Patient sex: M
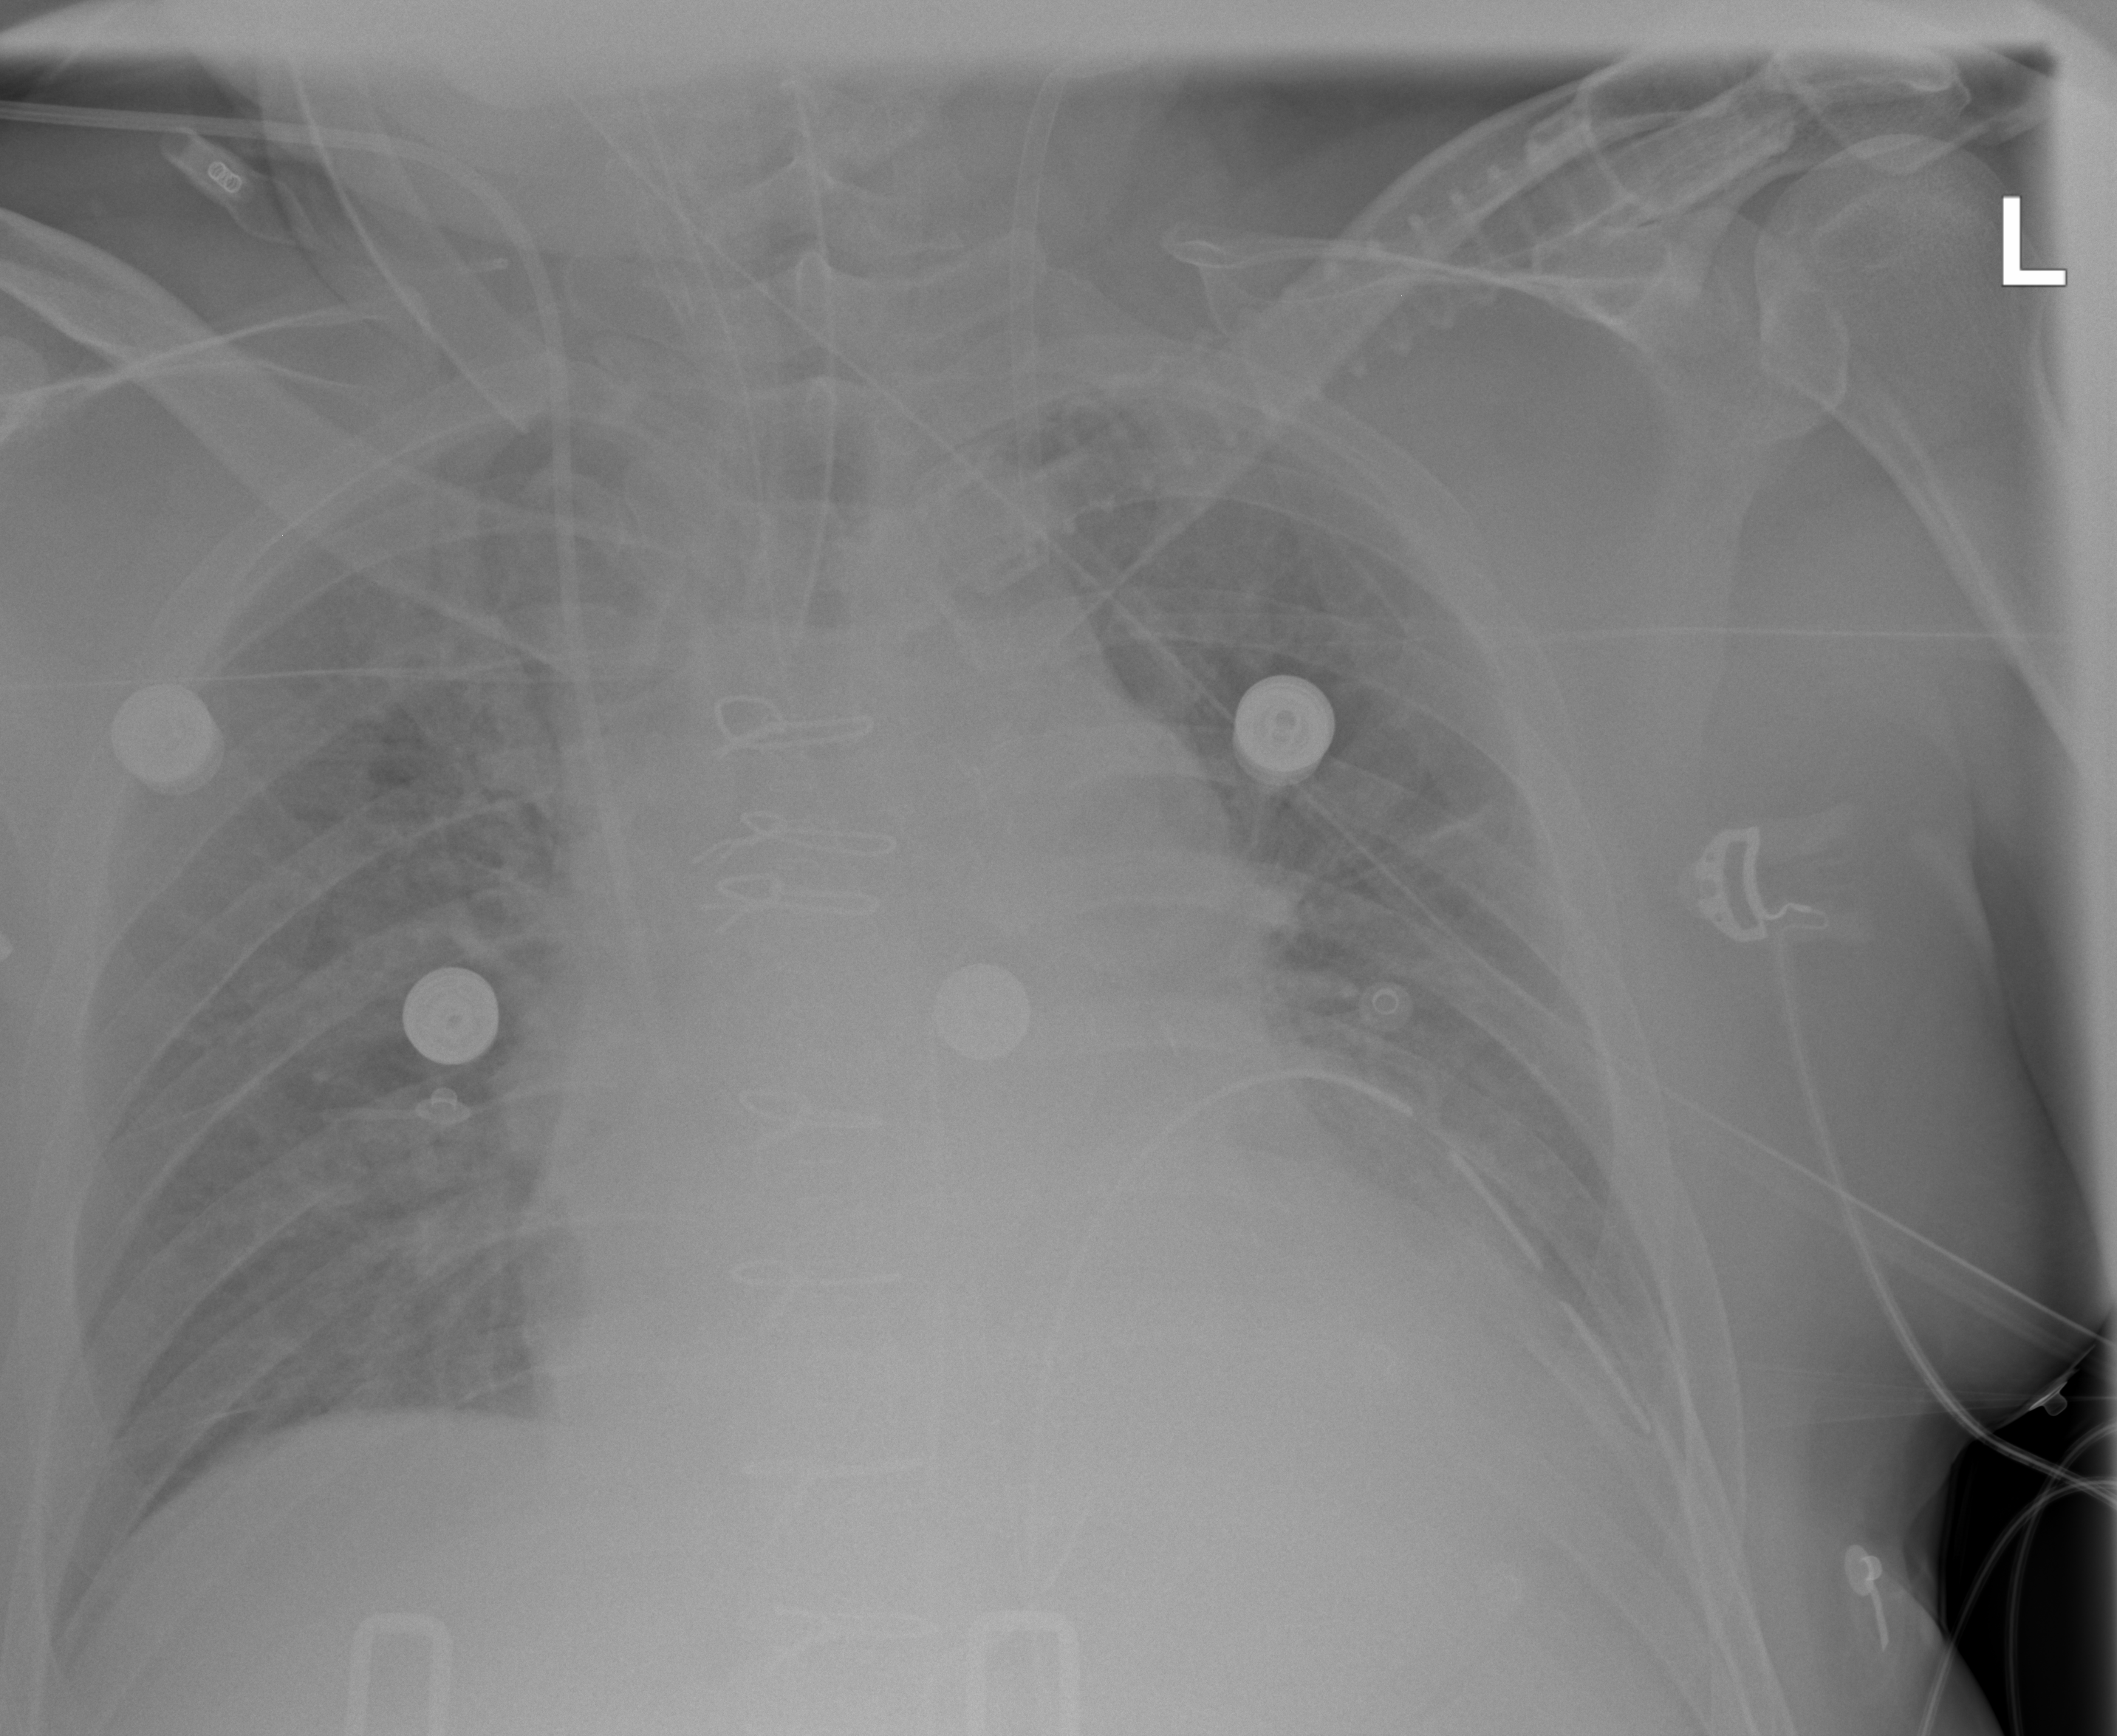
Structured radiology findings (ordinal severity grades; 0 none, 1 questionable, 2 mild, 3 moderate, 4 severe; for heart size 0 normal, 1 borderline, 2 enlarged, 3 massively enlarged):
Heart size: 2
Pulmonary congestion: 2
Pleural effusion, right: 0
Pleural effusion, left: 2
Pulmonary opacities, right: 2
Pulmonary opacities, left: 2
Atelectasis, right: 0
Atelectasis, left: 2